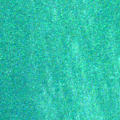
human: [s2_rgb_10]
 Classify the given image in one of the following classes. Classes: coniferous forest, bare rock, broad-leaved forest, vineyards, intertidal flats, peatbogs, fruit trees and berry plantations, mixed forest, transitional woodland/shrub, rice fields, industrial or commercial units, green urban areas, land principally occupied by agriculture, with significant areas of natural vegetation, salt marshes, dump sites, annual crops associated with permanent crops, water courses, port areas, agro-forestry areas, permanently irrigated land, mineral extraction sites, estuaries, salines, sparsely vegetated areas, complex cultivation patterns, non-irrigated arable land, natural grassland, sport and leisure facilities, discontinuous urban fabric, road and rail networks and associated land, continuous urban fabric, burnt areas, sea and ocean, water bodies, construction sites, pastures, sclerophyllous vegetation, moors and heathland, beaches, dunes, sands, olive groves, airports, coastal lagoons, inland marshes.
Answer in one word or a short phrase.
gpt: sea and ocean